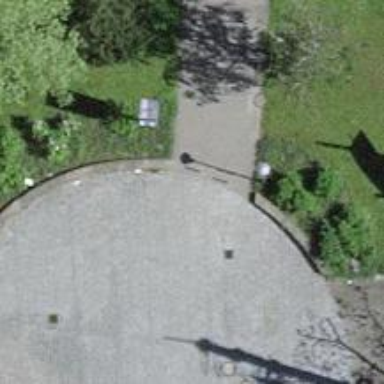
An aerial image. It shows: Bollard barrier.